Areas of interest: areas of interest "Badminton Court"
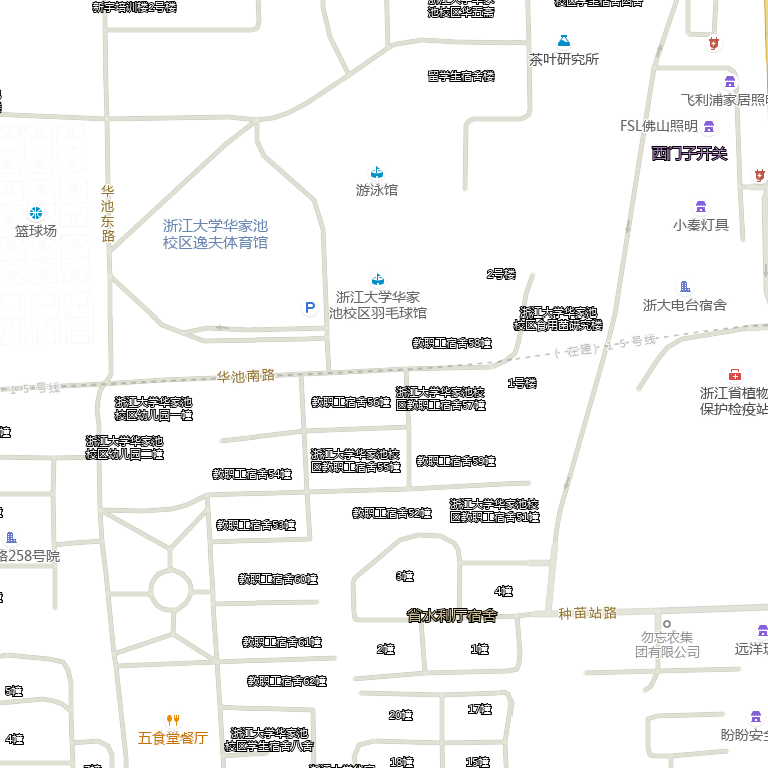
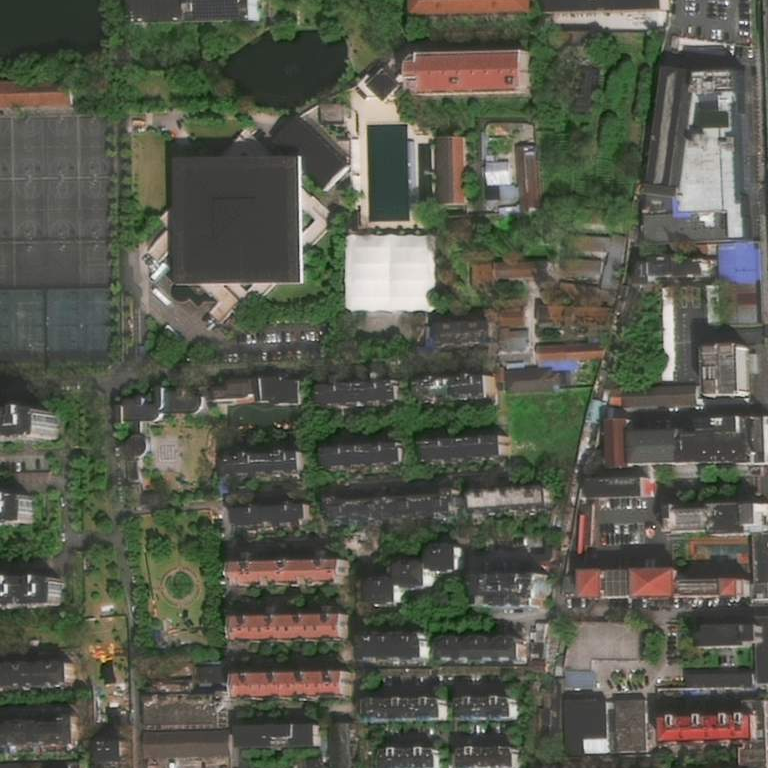